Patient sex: M
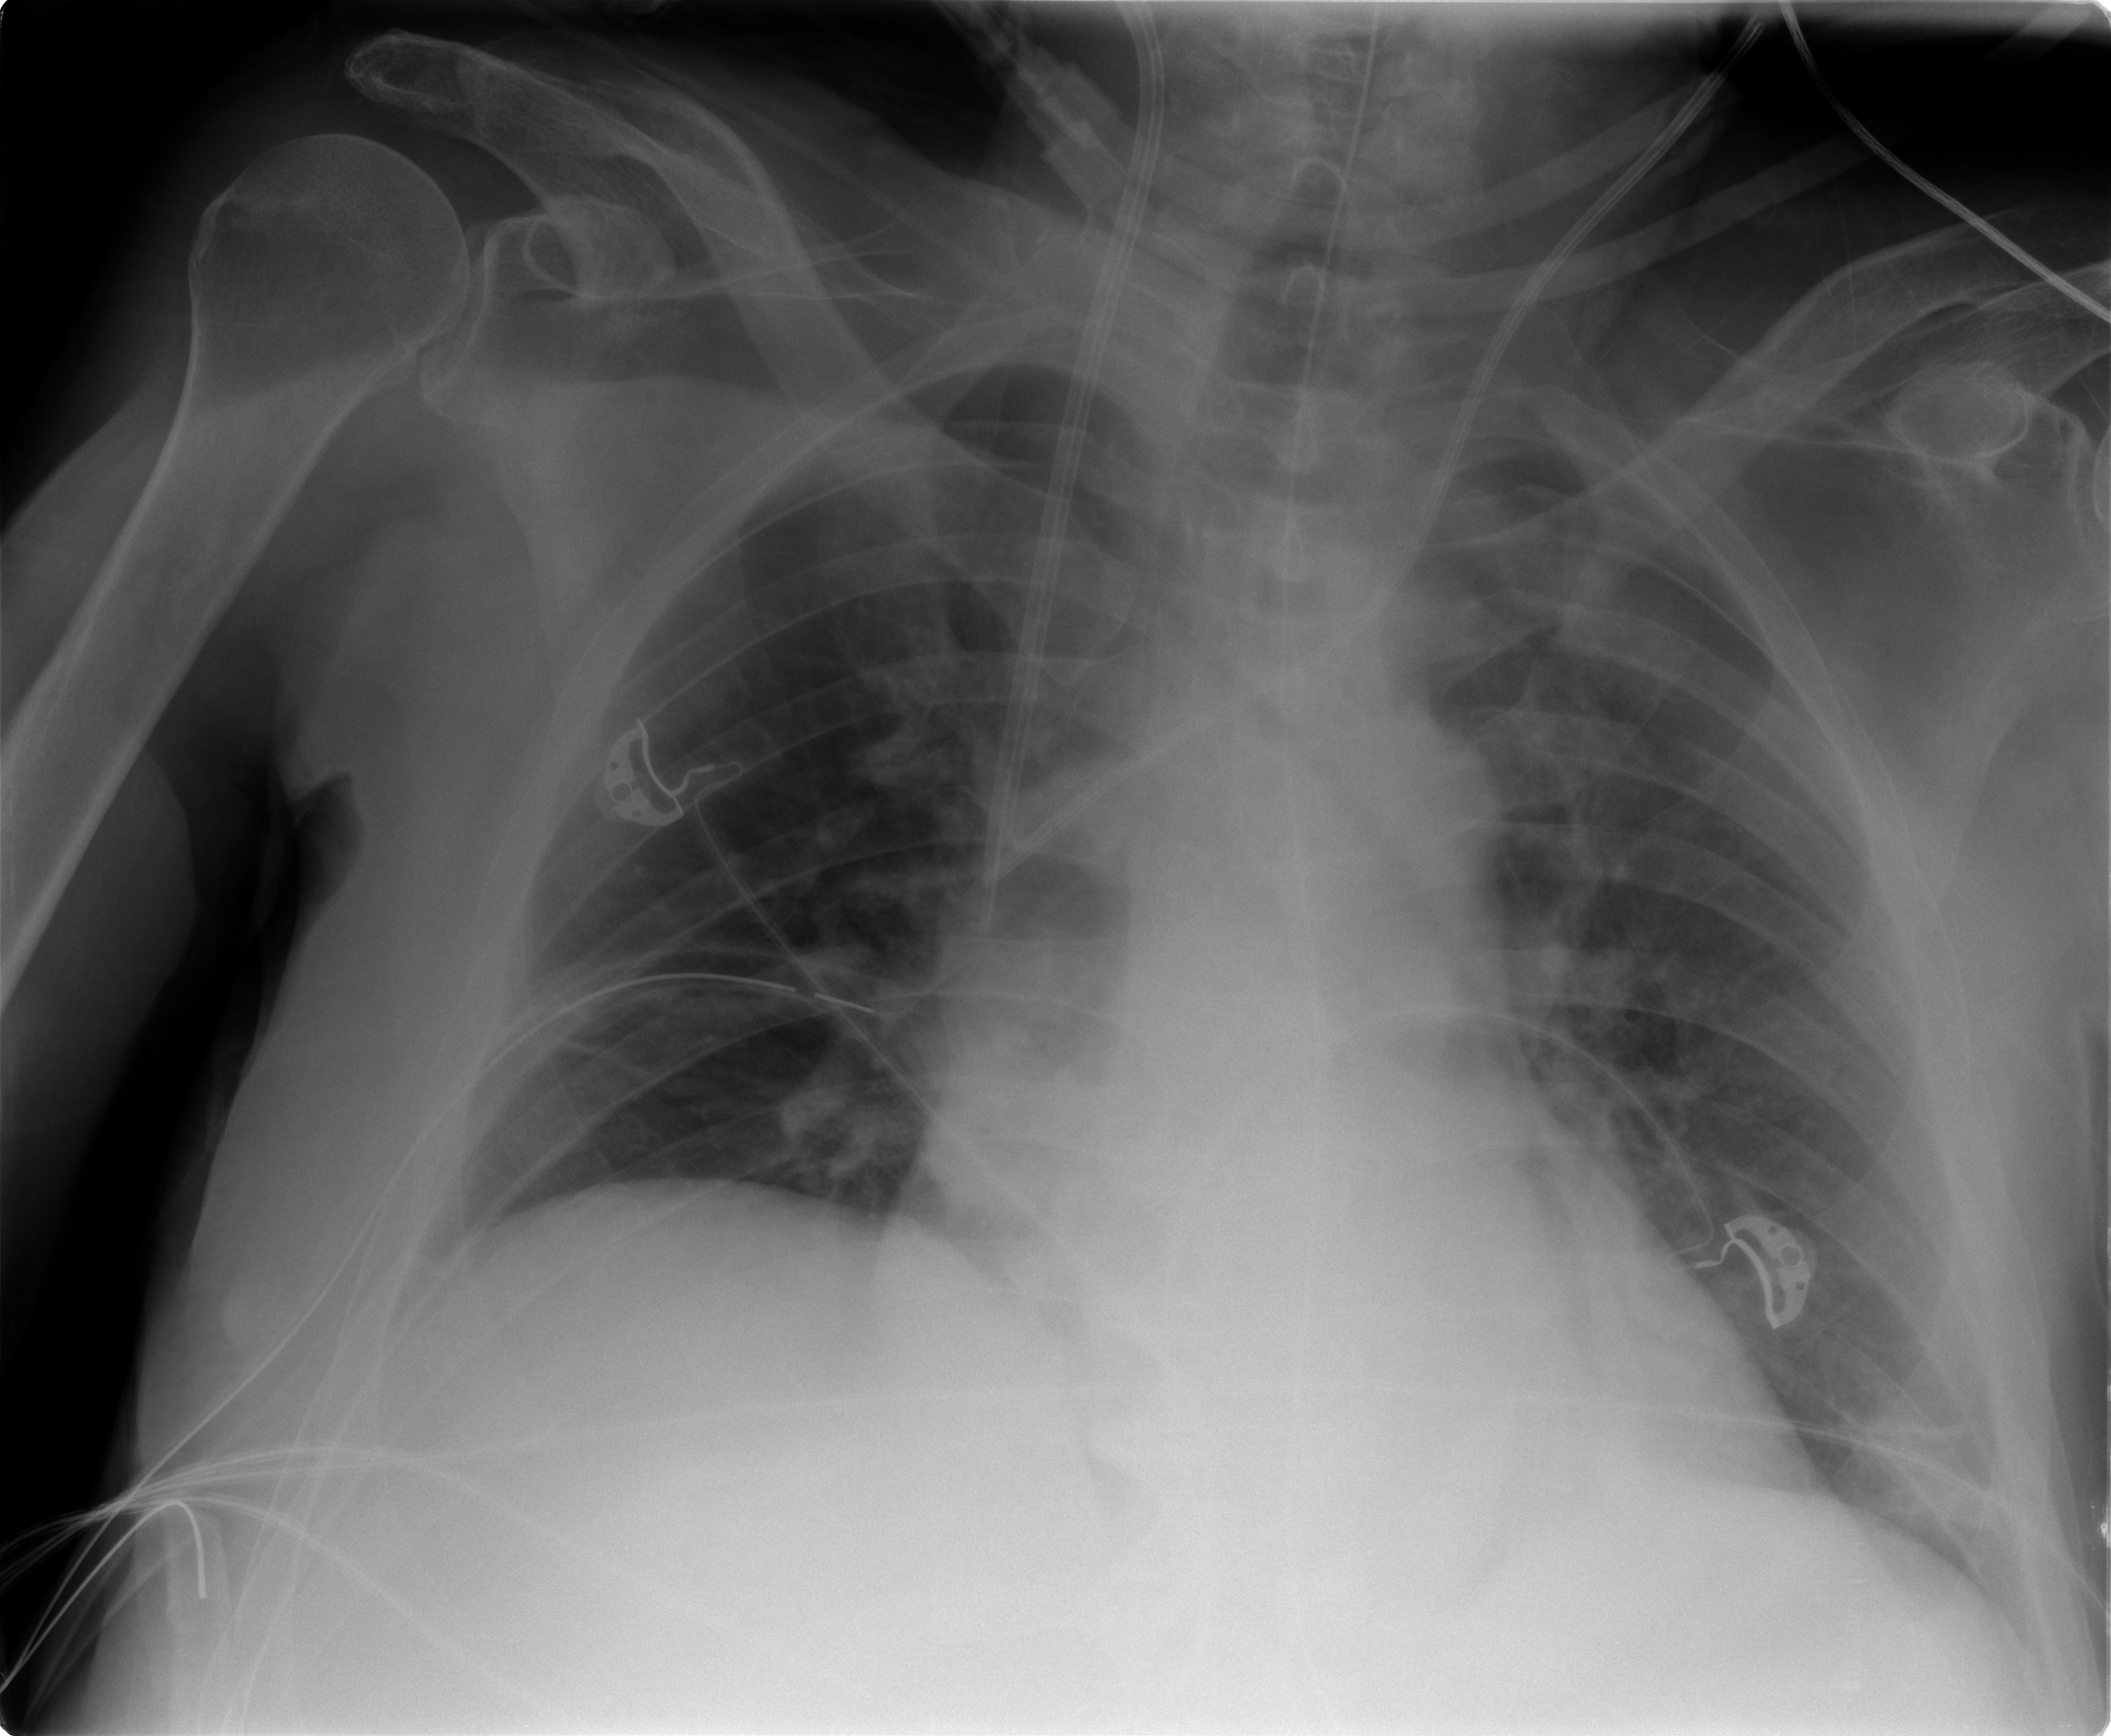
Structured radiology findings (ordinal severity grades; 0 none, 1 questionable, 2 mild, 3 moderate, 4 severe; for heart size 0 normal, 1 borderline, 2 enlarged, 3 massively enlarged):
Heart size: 2
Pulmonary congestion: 0
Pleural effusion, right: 0
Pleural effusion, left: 0
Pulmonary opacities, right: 2
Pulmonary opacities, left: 1
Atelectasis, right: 2
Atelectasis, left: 2